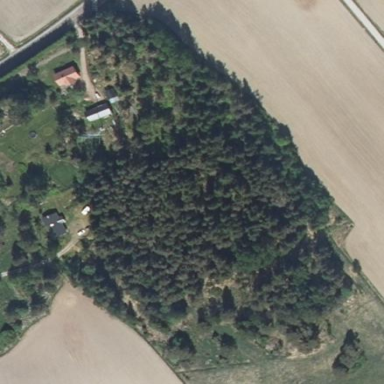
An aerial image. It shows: Forest area.